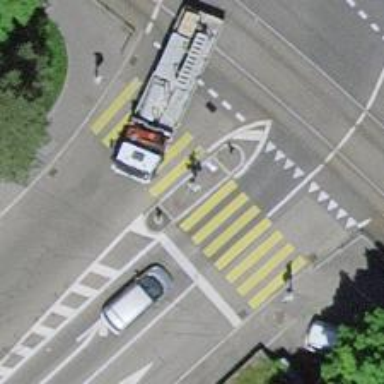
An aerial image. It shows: Crossing with traffic signals and pedestrian island.